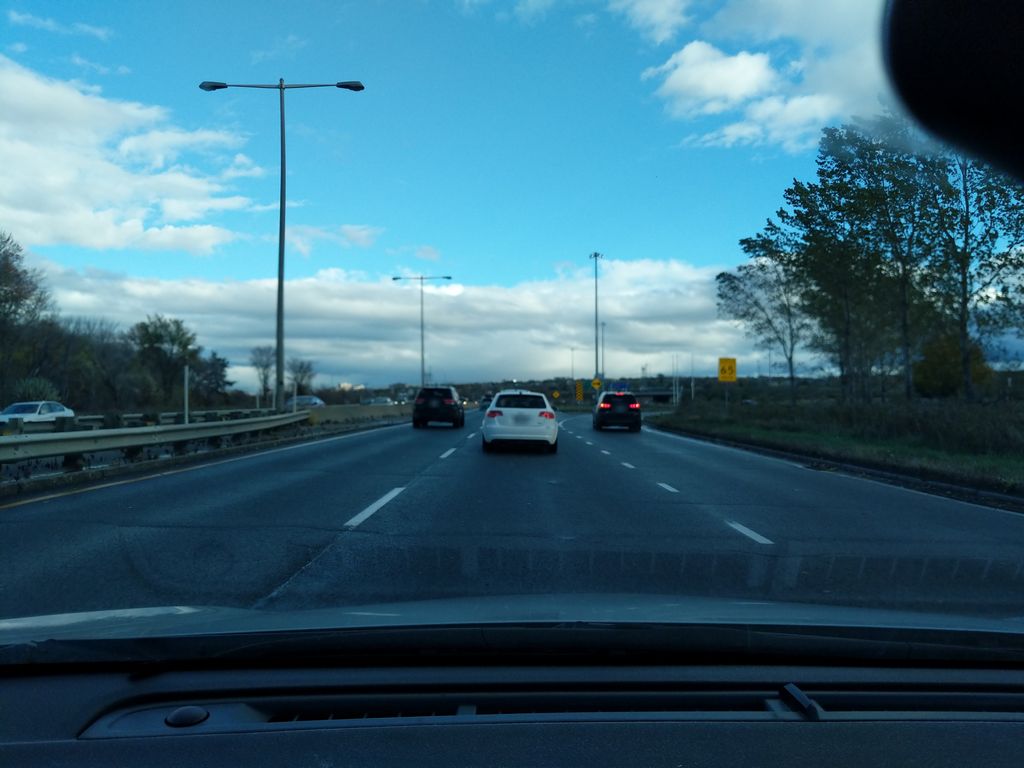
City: quebec_city